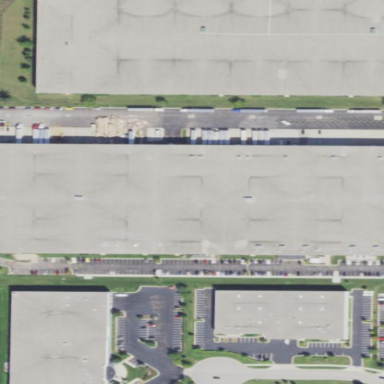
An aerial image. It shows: Commercial building.